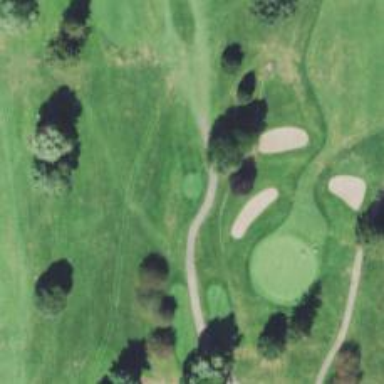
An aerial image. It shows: Golf course.